Interaction volume radius: 10 \u00c5
Interaction volume height: 20 \u00c5
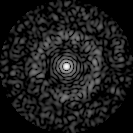
Disorder parameter: 0.8324